Question: In my app i have a tablelayout with 26 buttons. I have made a row of two buttons each.
My code is as follows:
'''
<ScrollView xmlns:android="http://schemas.android.com/apk/res/android"
android:layout_height="fill_parent"
android:layout_width="fill_parent"
android:scrollbars="vertical">
<TableLayout
xmlns:android="http://schemas.android.com/apk/res/android"
android:layout_gravity="center"
android:layout_height="fill_parent"
android:layout_width="fill_parent"
android:scrollbars="horizontal"
android:paddingTop="4.5dp"
android:stretchColumns="**">
<TableRow>
<Button
android:id="@+id/sp1"
android:layout_height="40dp"
android:layout_width="100dp"
android:background="@drawable/selector3"
android:layout_marginBottom="7dp"
android:layout_marginRight="10dp"
android:text="Preventing Psoric Taint"/>
<Button
android:text="Suffocation and Choking"
android:layout_height="40dp"
android:background="@drawable/selector3"
android:layout_width="100dp"
android:layout_marginBottom="7dp"
android:layout_marginRight="10dp"
android:id="@+id/sp2" />
</TableRow>
<TableRow>
<Button
android:text="Spots on the cranum due to collection of blood"
android:id="@+id/sp3"
android:layout_height="40dp"
android:background="@drawable/selector3"
android:layout_width="100dp"
android:layout_marginBottom="7dp"
android:layout_marginRight="10dp"/>
<Button
android:id="@+id/sp4"
android:layout_height="40dp"
android:layout_width="100dp"
android:background="@drawable/selector3"
android:layout_marginBottom="7dp"
android:layout_marginRight="10dp"
android:text="Monstrocities and Deformities"/>
</TableRow>
<TableRow>
<Button
android:id="@+id/sp5"
android:layout_marginBottom="7dp"
android:background="@drawable/selector3"
android:layout_marginRight="10dp"
android:layout_width="100dp"
android:layout_height="40dp"
android:text="Marks and Blemishes"/>
<Button
android:id="@+id/sp6"
android:layout_width="100dp"
android:background="@drawable/selector3"
android:layout_height="40dp"
android:layout_marginBottom="7dp"
android:layout_marginRight="10dp"
android:text="Blue discoloration of the skin"/>
</TableRow>
<TableRow>
<Button
android:id="@+id/sp7"
android:layout_width="100dp"
android:layout_height="40dp"
android:background="@drawable/selector3"
android:layout_marginBottom="7dp"
android:layout_marginRight="10dp"
android:text="Swelling of the head"/>
<Button
android:id="@+id/sp8"
android:layout_width="100dp"
android:layout_height="40dp"
android:layout_marginBottom="7dp"
android:background="@drawable/selector3"
android:layout_marginRight="10dp"
android:text="Congenital Hernia"/>
</TableRow>
<TableRow>
<Button
android:text="Induration of cellular tissue"
android:id="@+id/sp9"
android:layout_width="100dp"
android:background="@drawable/selector3"
android:layout_marginBottom="7dp"
android:layout_marginRight="10dp"
android:layout_height="40dp"/>
<Button
android:text="Breast swelling"
android:id="@+id/sp10"
android:layout_width="100dp"
android:background="@drawable/selector3"
android:layout_marginBottom="7dp"
android:layout_marginRight="10dp"
android:layout_height="40dp"/>
</TableRow>
<TableRow>
<Button
android:text="Coryza"
android:background="@drawable/selector3"
android:id="@+id/sp11"
android:layout_width="100dp"
android:layout_marginBottom="7dp"
android:layout_marginRight="10dp"
android:layout_height="40dp"/>
<Button
android:text="Opthalmia (Inflammation of eyes)"
android:id="@+id/sp12"
android:layout_width="100dp"
android:background="@drawable/selector3"
android:layout_marginBottom="7dp"
android:layout_marginRight="10dp"
android:layout_height="40dp"/>
</TableRow>
<TableRow>
<Button
android:text="Excoriation"
android:id="@+id/sp13"
android:layout_width="100dp"
android:background="@drawable/selector3"
android:layout_marginBottom="7dp"
android:layout_marginRight="10dp"
android:layout_height="40dp"/>
<Button
android:text="Aphthae"
android:id="@+id/sp14"
android:layout_width="100dp"
android:layout_marginBottom="7dp"
android:background="@drawable/selector3"
android:layout_marginRight="10dp"
android:layout_height="40dp"/>
</TableRow>
<TableRow>
<Button
android:text="Spasms on the chest"
android:id="@+id/sp15"
android:layout_width="100dp"
android:layout_marginBottom="7dp"
android:background="@drawable/selector3"
android:layout_marginRight="10dp"
android:layout_height="40dp"/>
<Button
android:text="Convulsions"
android:id="@+id/sp16"
android:layout_width="100dp"
android:layout_marginBottom="7dp"
android:layout_marginRight="10dp"
android:background="@drawable/selector3"
android:layout_height="40dp"/>
</TableRow>
<TableRow>
<Button
android:text="Milk Crust"
android:id="@+id/sp17"
android:layout_width="100dp"
android:layout_marginBottom="7dp"
android:background="@drawable/selector3"
android:layout_marginRight="10dp"
android:layout_height="40dp"/>
<Button
android:text="Red gum"
android:id="@+id/sp18"
android:layout_width="100dp"
android:layout_marginBottom="7dp"
android:layout_marginRight="10dp"
android:background="@drawable/selector3"
android:layout_height="40dp"/>
</TableRow>
<TableRow>
<Button
android:text="Scald Head"
android:id="@+id/sp19"
android:layout_width="100dp"
android:background="@drawable/selector3"
android:layout_marginBottom="7dp"
android:layout_marginRight="10dp"
android:layout_height="40dp"/>
<Button
android:text="Heat Spots"
android:id="@+id/sp20"
android:layout_width="100dp"
android:layout_marginBottom="7dp"
android:background="@drawable/selector3"
android:layout_marginRight="10dp"
android:layout_height="40dp"/>
</TableRow>
<TableRow>
<Button
android:text="Tetanus"
android:id="@+id/sp21"
android:background="@drawable/selector3"
android:layout_width="100dp"
android:layout_marginBottom="7dp"
android:layout_marginRight="10dp"
android:layout_height="40dp"/>
<Button
android:text="Weaning complaints"
android:id="@+id/sp22"
android:background="@drawable/selector3"
android:layout_width="100dp"
android:layout_marginBottom="7dp"
android:layout_marginRight="10dp"
android:layout_height="40dp"/>
</TableRow>
<TableRow>
<Button
android:text="Erysipelas"
android:id="@+id/sp23"
android:layout_width="100dp"
android:background="@drawable/selector3"
android:layout_marginBottom="7dp"
android:layout_marginRight="10dp"
android:layout_height="40dp"/>
<Button
android:text="Dentition"
android:id="@+id/sp24"
android:layout_marginBottom="7dp"
android:background="@drawable/selector3"
android:layout_marginRight="10dp"
android:layout_width="100dp"
android:layout_height="40dp"/>
</TableRow>
<TableRow>
<Button
android:text="Bed Wetting"
android:id="@+id/sp25"
android:layout_marginBottom="7dp"
android:background="@drawable/selector3"
android:layout_marginRight="10dp"
android:layout_width="100dp"
android:layout_height="40dp"/>
<Button
android:text="Worms"
android:layout_marginBottom="7dp"
android:layout_marginRight="10dp"
android:background="@drawable/selector3"
android:id="@+id/sp26"
android:layout_width="100dp"
android:layout_height="40dp"/>
</TableRow>
</TableLayout>
</ScrollView>
'''
And it looks like this when i run it in the emulator:

The top four buttons get completely hidden. Does anyone know why this is happening. Please help. Thanks in advance.
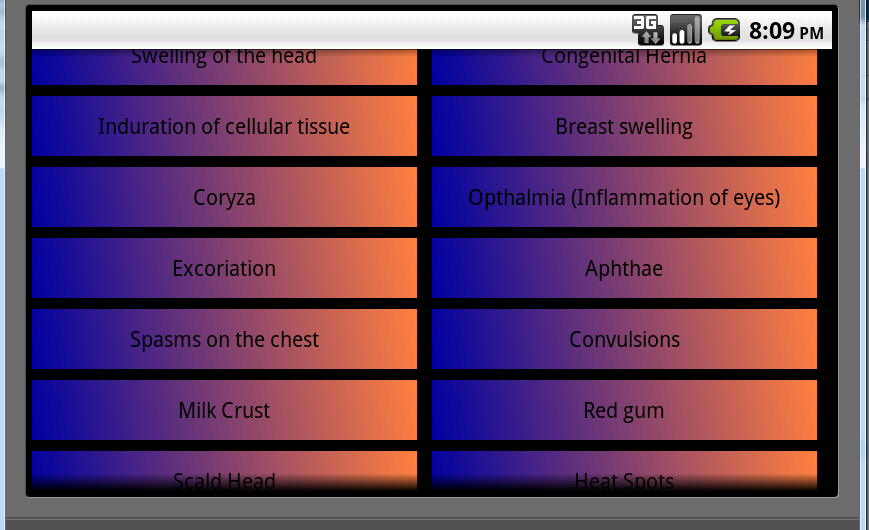
Answer: To fix your problem you need to change:
near:
'''
<TableLayout
xmlns:android="http://schemas.android.com/apk/res/android"
android:layout_gravity="center"
android:layout_height="fill_parent"
android:layout_width="fill_parent"
android:scrollbars="horizontal"
android:paddingTop="4.5dp"
android:stretchColumns="**">
'''
from:
'android:layout_gravity="center"'
to
'android:layout_gravity="top"'
This will make your 'TableView' be anchored by 'ScrollView' from the top and not from the center.